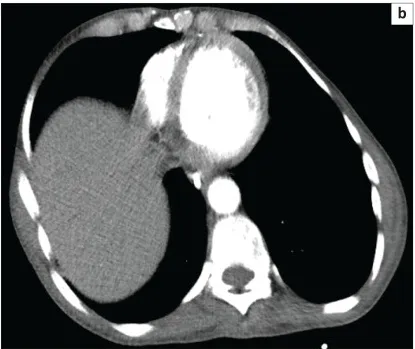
Axial post-contrast thoracic CT imaging demonstrates pericardial tumour infiltration (arrow) with full resolution on. Post-contrast imaging obtained 1 month later.
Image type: radiology (ct)